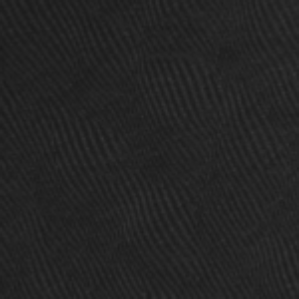
Label: frost